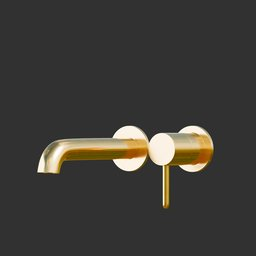
Label: appliances